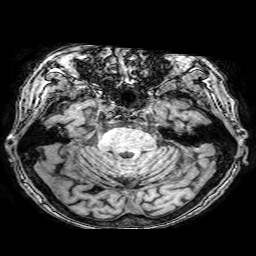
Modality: T1w
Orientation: coronal
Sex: female
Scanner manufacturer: philips
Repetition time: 0.008222 s
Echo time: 0.0038 s